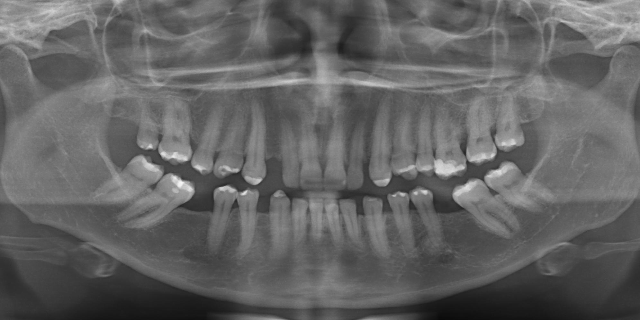
adult